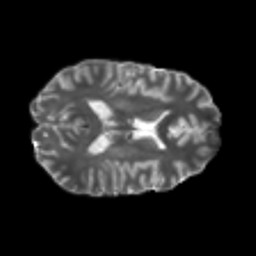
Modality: T2w
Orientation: axial
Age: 24
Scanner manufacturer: philips
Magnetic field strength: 3 T
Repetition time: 8.6 s
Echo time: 0.127 s